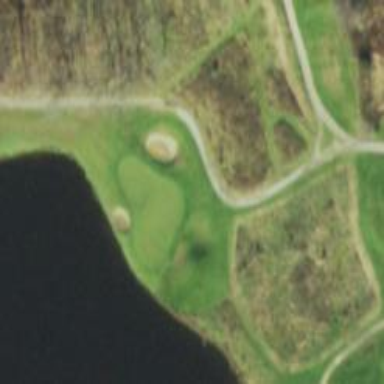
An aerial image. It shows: View of golf hole.